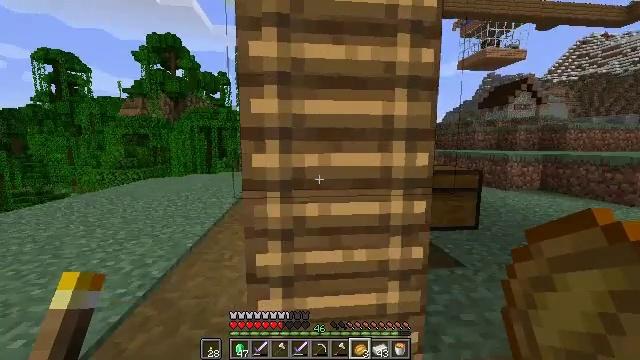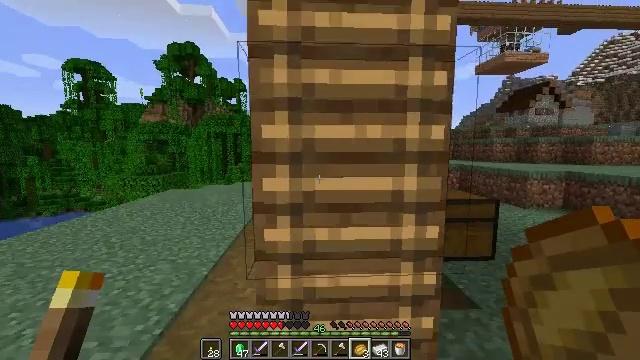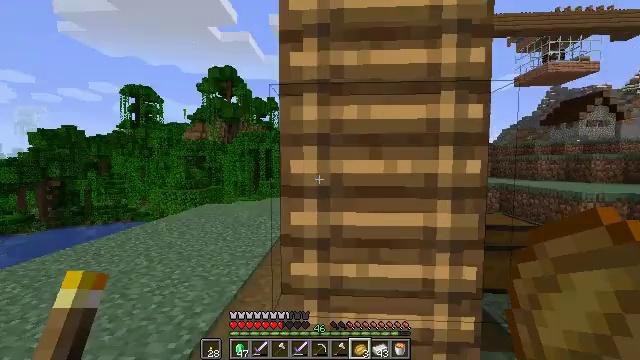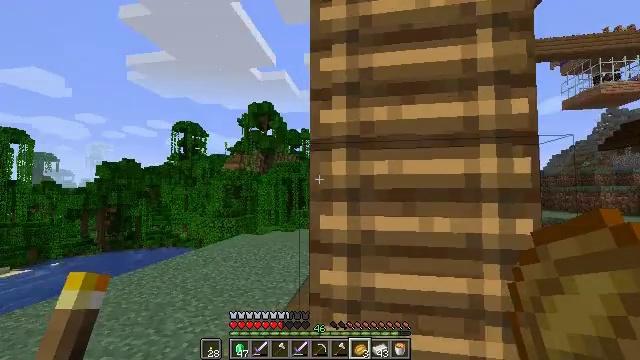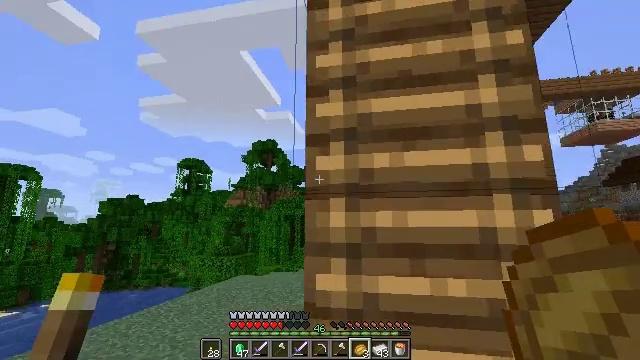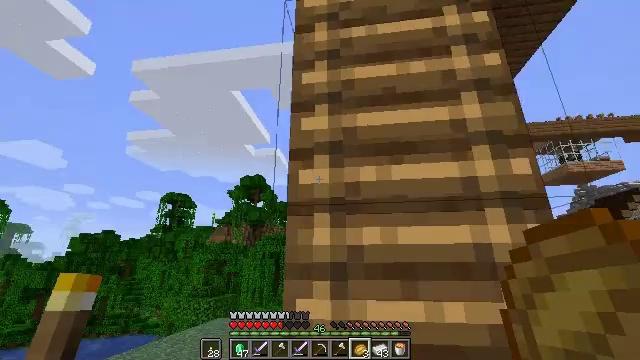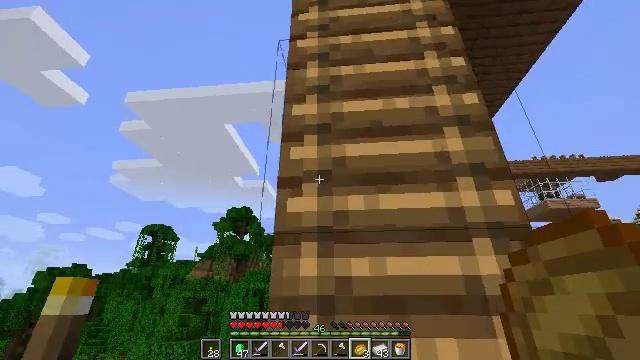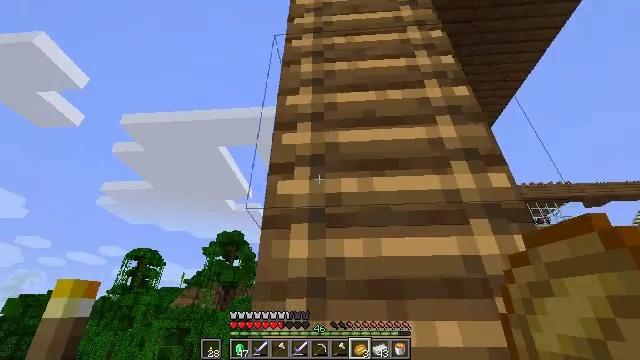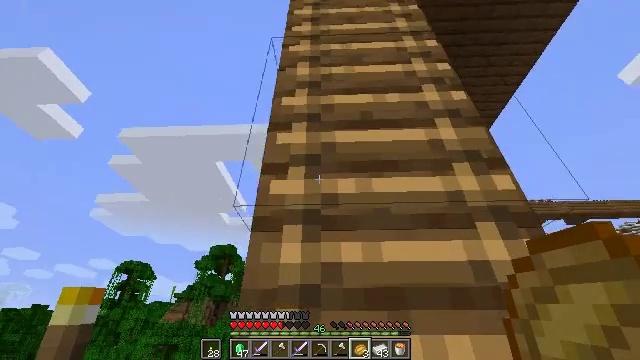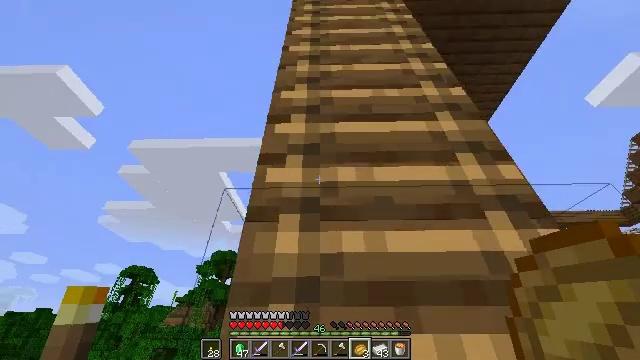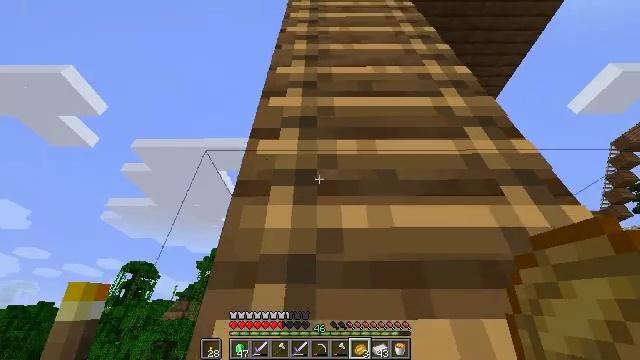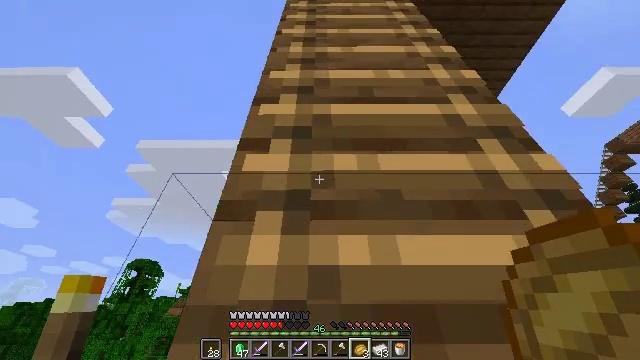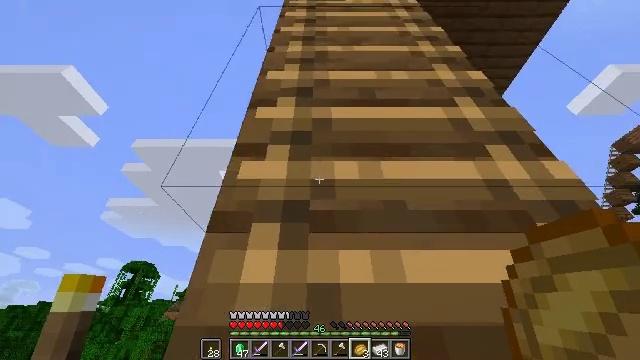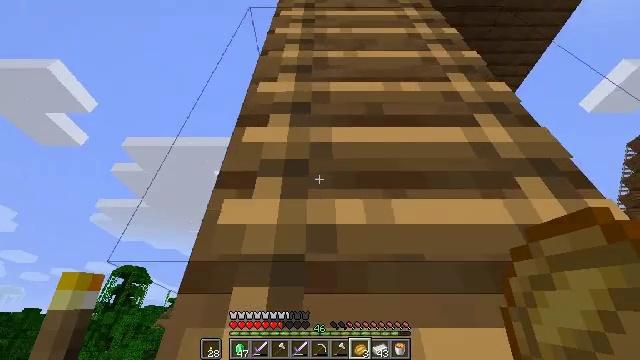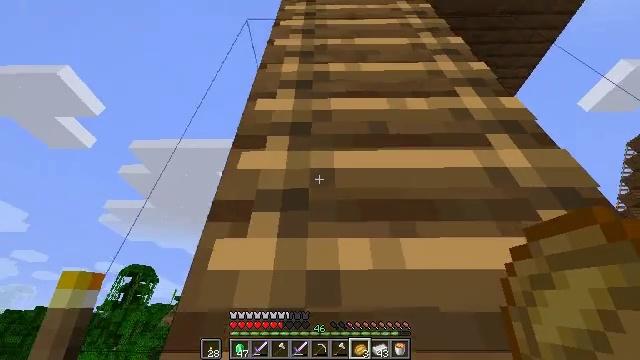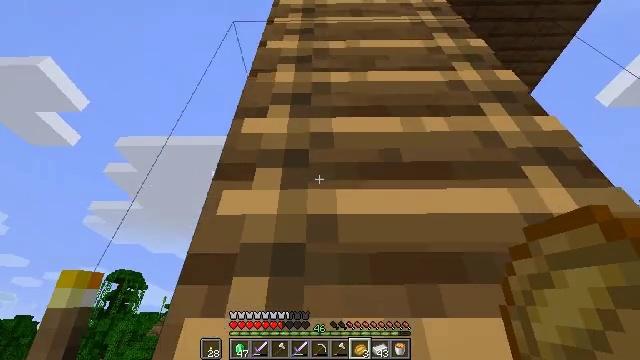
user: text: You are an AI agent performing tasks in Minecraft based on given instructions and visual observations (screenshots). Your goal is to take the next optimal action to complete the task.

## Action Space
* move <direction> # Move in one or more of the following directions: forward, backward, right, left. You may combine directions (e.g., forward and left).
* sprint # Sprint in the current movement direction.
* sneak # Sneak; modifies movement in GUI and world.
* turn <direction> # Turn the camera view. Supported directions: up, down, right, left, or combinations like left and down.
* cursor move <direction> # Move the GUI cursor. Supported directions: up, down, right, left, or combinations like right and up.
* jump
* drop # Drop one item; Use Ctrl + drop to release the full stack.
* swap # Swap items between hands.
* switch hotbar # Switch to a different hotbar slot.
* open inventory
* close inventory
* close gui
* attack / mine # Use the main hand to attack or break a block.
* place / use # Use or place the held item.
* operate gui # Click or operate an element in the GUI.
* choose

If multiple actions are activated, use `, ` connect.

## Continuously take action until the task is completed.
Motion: motion action
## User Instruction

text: Interact with the crafting table to create a chainmail chestplate.
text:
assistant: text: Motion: move forward, turn left, jump
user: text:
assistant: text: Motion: move forward, turn left and up, jump
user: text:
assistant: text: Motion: move forward, turn left and up, jump
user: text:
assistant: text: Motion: move forward, turn up
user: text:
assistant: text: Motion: move forward, turn right and up
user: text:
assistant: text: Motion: move forward, turn right and up
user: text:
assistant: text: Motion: move forward, sprint, turn right and up
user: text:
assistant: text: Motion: move forward, sprint, turn right and up
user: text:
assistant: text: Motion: move forward, sprint, turn right and up
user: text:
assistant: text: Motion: move forward, turn right
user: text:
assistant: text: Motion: move forward
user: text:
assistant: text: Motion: move forward
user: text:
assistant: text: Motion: move forward, jump
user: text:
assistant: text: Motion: move forward, jump
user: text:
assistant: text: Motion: move forward, jump
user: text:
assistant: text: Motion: move forward, turn up, jump
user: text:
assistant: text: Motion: move forward, turn up, jump
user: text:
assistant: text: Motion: move forward, jump
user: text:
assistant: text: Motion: move forward, jump
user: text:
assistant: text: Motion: move forward, sprint, turn up, jump
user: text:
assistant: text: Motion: move forward, sprint, jump
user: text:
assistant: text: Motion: move forward, sprint, jump
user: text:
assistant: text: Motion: move forward, sprint, turn up, jump
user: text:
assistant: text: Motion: move forward, turn up, jump
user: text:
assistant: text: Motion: move forward, turn up, jump
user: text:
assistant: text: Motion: move forward, turn up, jump
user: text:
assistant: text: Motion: move forward, sprint, turn up, jump
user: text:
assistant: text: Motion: move forward, sprint, jump
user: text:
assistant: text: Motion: move forward, sprint, jump
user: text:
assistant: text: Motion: move forward, sprint, jump